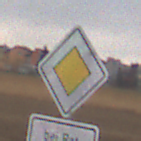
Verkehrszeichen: Vorfahrtsstrasse
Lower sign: HinweisDurchVerbaleAngabe5
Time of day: Midday
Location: Outdoor (RoadRail)
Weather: Overcast
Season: NotSpecified
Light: Natural